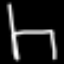
Label: chair